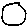
Label: circle